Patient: sex M, age 42
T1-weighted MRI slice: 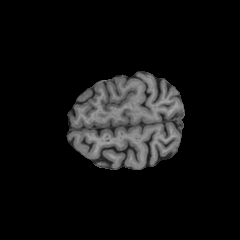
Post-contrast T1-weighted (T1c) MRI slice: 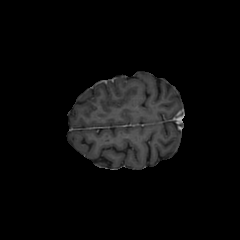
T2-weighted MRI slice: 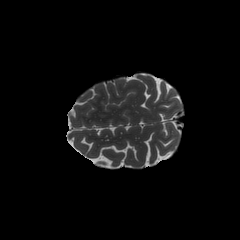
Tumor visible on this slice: no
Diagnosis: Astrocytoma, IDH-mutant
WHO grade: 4